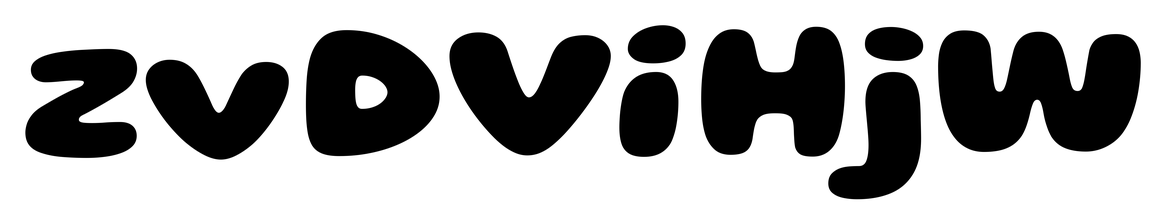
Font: Gluten_ExtraBold